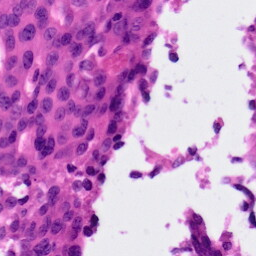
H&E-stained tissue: Ovarian